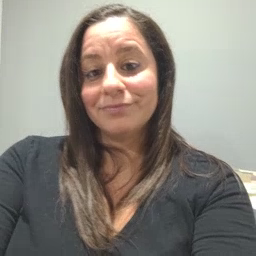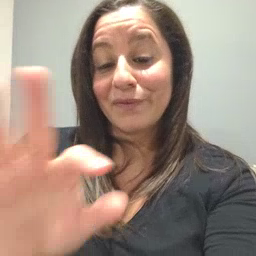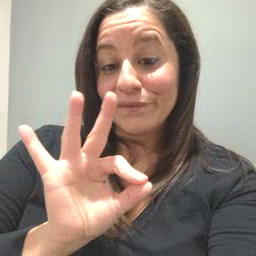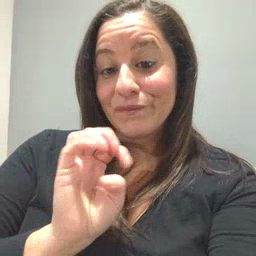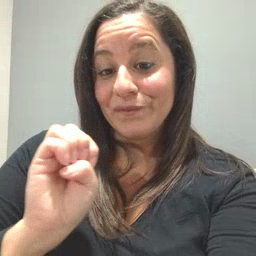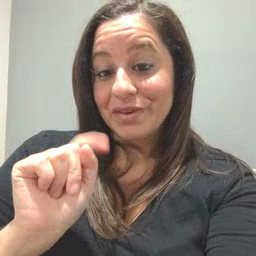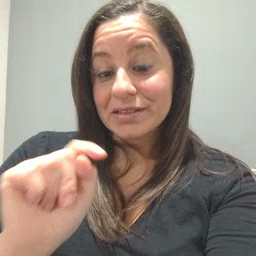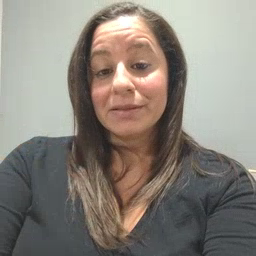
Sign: feet